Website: bh-photo
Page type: newsletter-management
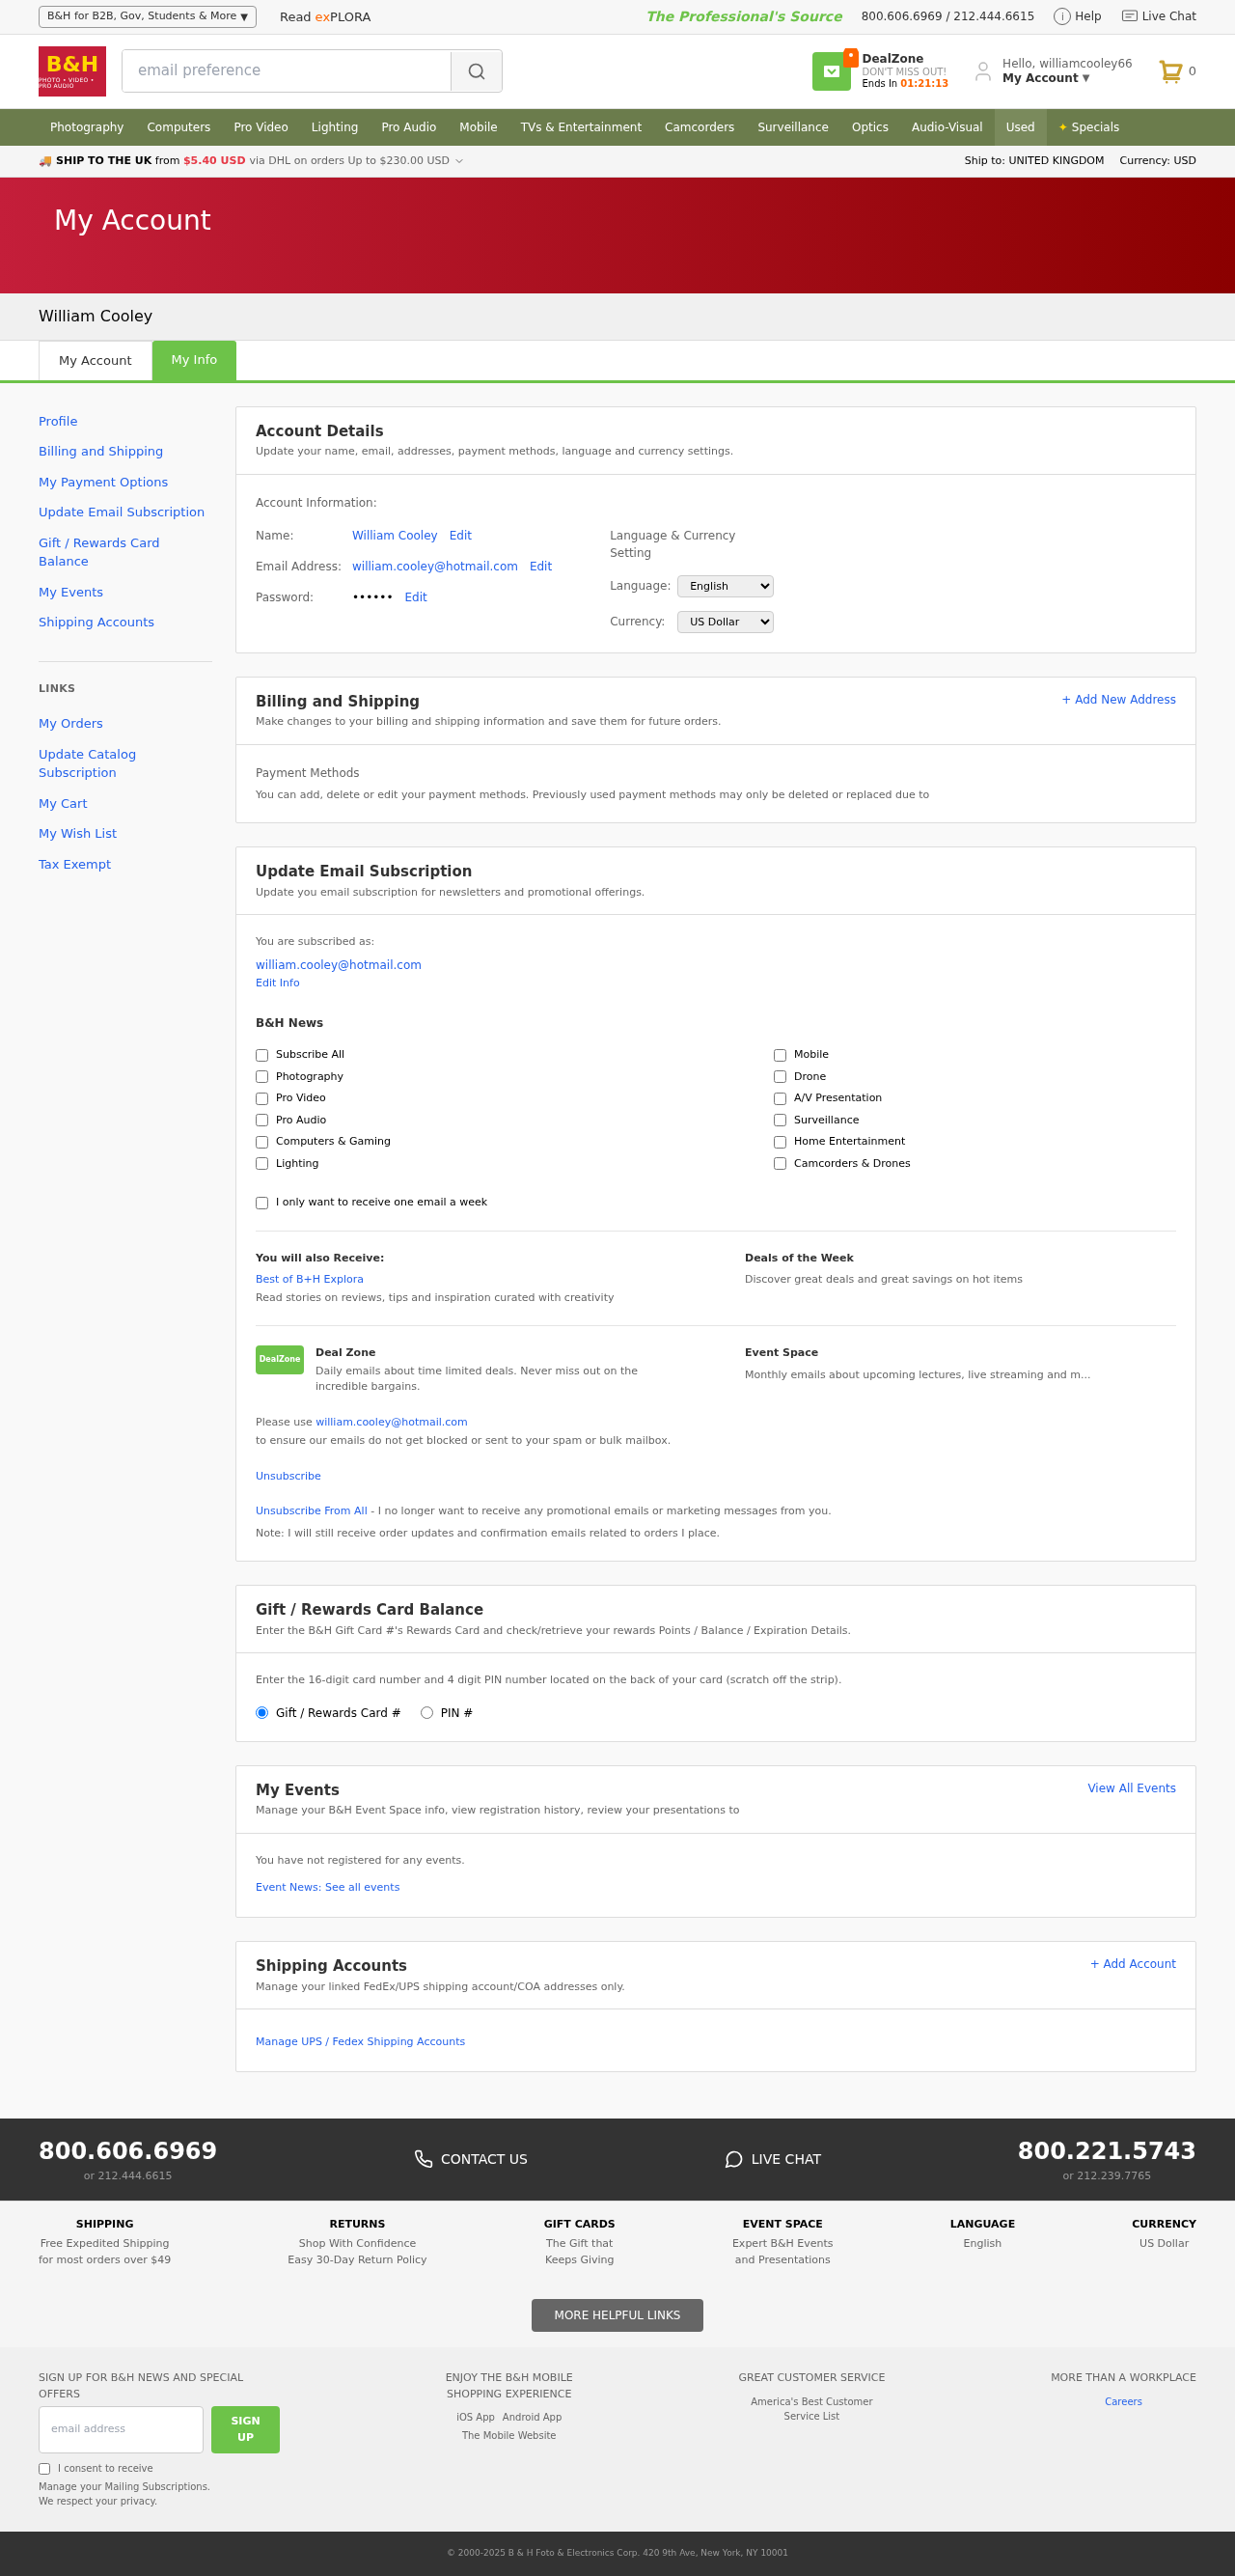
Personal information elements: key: PII_EMAIL
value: william.cooley@hotmail.com
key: PII_FULLNAME
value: William Cooley
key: PII_LOGIN_USERNAME
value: williamcooley66
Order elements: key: ORDER_NUM_ITEMS
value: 0
Search elements: key: HEADER_SEARCH
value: email preference